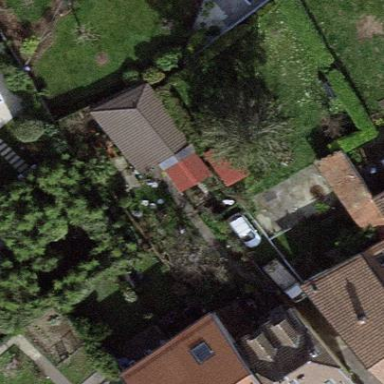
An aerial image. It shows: Garden surrounded by fence.